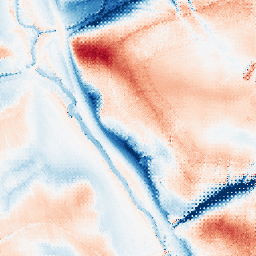
Category: classical
Decomposition family: gaussian_anisotropic
Decomposition parameters: sigma_x: 10
sigma_y: 20
Upsampling method: regularized
Upsampling parameters: scale: 2
lambda_reg: 0.1
Upsampling scale: 2